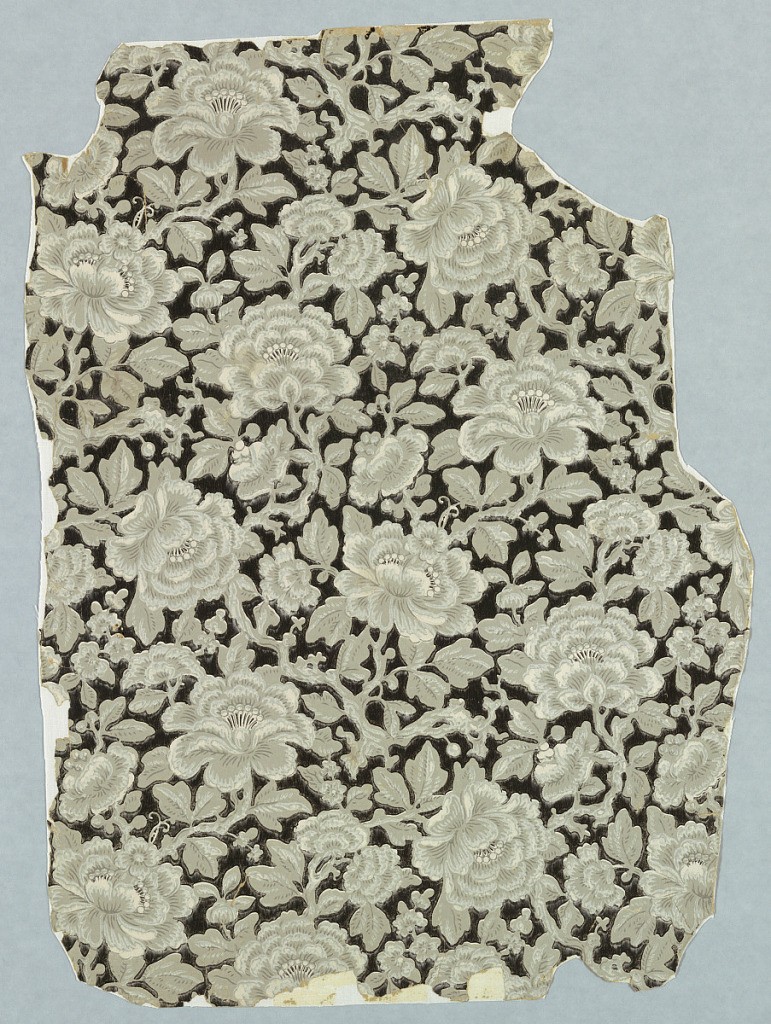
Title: Sidewall
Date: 1870–80
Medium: Machine-printed
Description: White and gray flowers against a black ground.